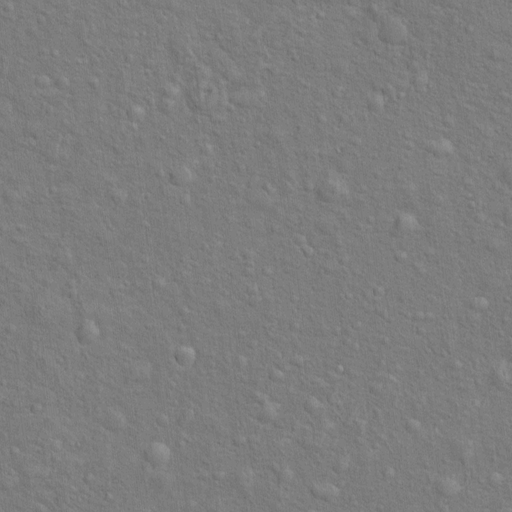
Classes present: Background